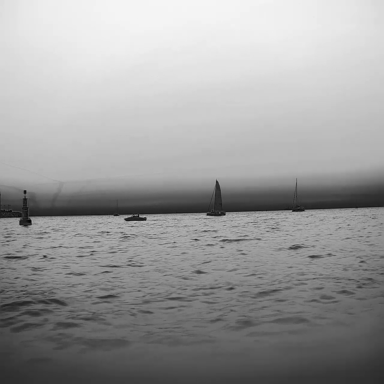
There are four objects shown in the infrared image, including a canoe, and three sailboats.